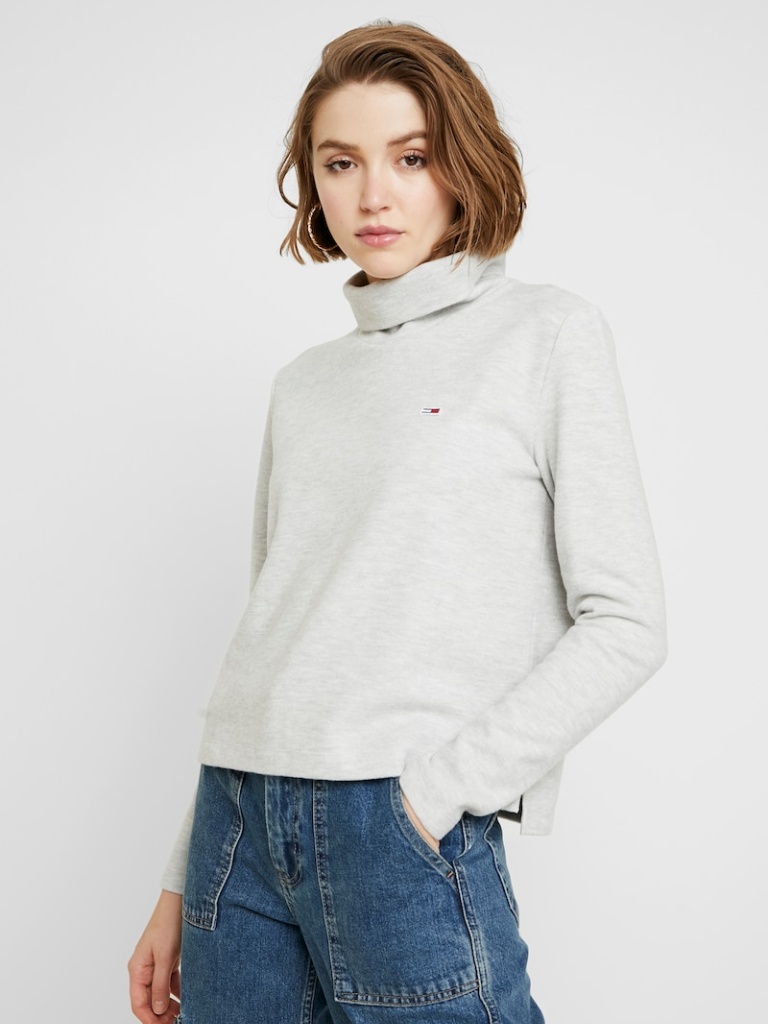
knit relaxed a long-sleeved with the sleeves down waist length Untucked turtleneck sweater